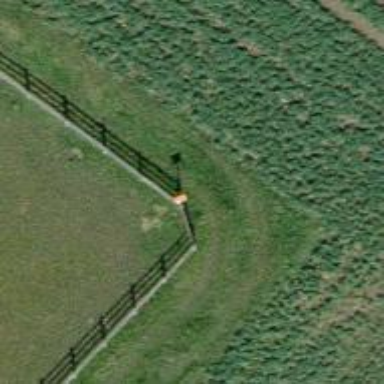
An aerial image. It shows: Orange aerial marker.